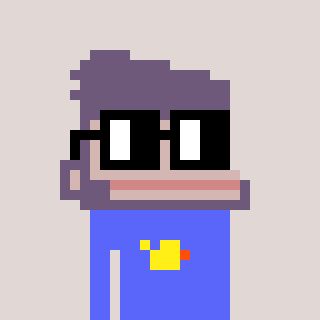
a pixel art character with square black glasses, a ape-shaped head and a purple-colored body on a warm background